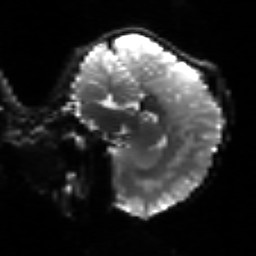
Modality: sbref
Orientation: sagittal
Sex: male
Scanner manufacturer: siemens
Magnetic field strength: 3 T
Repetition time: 5 s
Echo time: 0.071 s